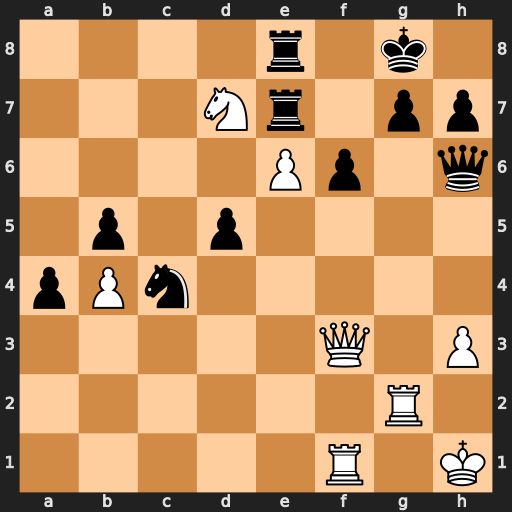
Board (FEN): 4r1k1/3Nr1pp/4Pp1q/1p1p4/pPn5/5Q1P/6R1/5R1K
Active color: w
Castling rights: -
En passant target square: -
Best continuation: Nxf6+ Qxf6 Qxf6